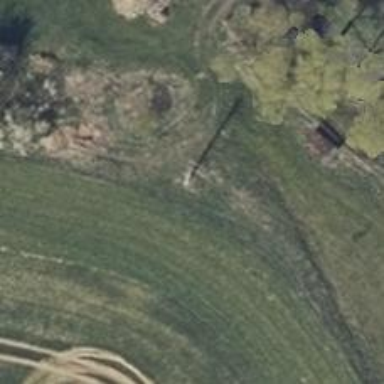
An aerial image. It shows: Minor power line with three cables.